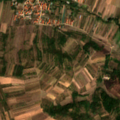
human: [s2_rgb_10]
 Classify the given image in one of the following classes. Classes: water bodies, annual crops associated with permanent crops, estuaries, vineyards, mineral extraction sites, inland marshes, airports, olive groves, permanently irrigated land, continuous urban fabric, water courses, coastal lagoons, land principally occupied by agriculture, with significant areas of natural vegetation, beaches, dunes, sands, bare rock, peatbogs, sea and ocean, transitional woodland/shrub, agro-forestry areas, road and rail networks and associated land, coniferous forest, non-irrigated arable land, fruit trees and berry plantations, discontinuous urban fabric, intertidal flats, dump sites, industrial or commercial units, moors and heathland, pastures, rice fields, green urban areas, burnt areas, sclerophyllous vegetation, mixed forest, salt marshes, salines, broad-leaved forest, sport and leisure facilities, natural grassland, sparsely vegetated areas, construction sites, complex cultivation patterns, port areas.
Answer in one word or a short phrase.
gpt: discontinuous urban fabric, non-irrigated arable land, complex cultivation patterns, land principally occupied by agriculture, with significant areas of natural vegetation, broad-leaved forest